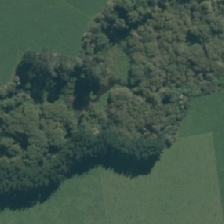
Land cover: deciduous_hardwood